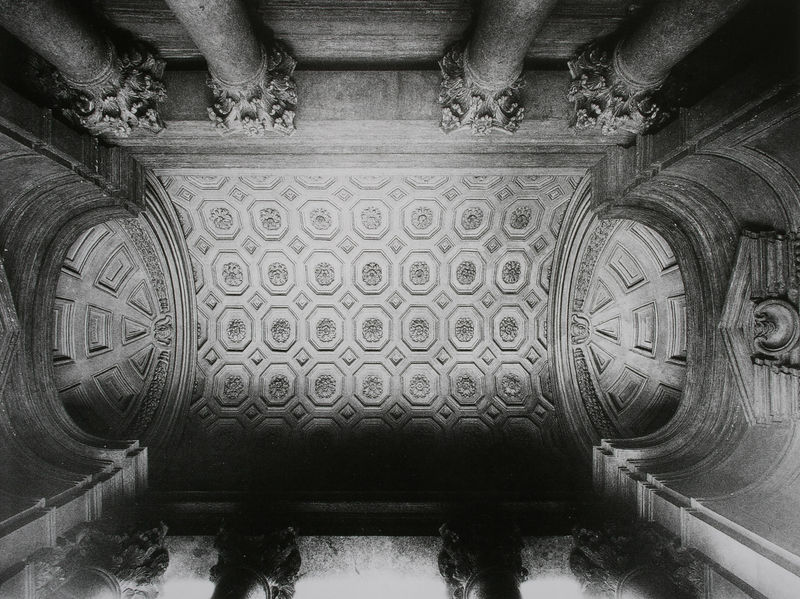
Titel: Gewölbe des Portikus
Künstler: Pietro da Cortona
Standort: Rom
Institution: S. Maria in Via Lata
Schlagwörter: blätter, dunkel, himmel, schatten, weiß, blumen, fenster, grau, hell, licht, marmor, raum, schwarz, säule, säulen, tür, blick, gebäude, schloss, muster, ornament, wand, architektur, barock, rahmen, stein, innenraum, erde, kirche, sonne, boden, decke, innen, kreis, oval, rund, relief, bogen, fußboden, sonnenlicht, giebel, mauer, rand, saal, rundbogen, kuppel, ornamente, verzierung, lciht, stuck, halle, abstrahiert, foto, fotografie, oben, photographie, unten, bögen, wände, eingang, eng, gewölbe, palast, dom, schwarz weiss, blanc, noir, gebogen, stilisiert, mosaik, pracht, architrav, kapitelle, kapitell, schnitzerei, photo, verziert, portal, geometrisch, öffnung, gesims, fresken, kapelle, tempel, kasetten, kassetten, kassettendecke, fresko, stuckdecke, korinthisch, glauben, rundung, rosetten, achteckig, gebälk, kasette, colonne, arkanthus, korintisch, tympanon, nischen, kriche, kasettendecke, tonnengewölbe, wölbung, froschperspektive, kassettierung, architecture, caisson, arc, chapiteau, colonnes, fronton, carré, krabben, dreiviertelsäulen, eglise, von oben, voute, motif, baroque, géométrique, pilastres, verkröpft, plafond, deckenansicht, achtecke, konrinthisch, manierisme, fofo, konchien, volume, arkantusblätter, corinthien, pietro da cortona, cul de four, kassettenartig, kaptelle, halbkuppeln, säulenn, auf dem kopf stehend, 6eck, arches, chapiteaux, tympans, corinthienne, archiecture, piles, cortona, alvéoles, gewöle, cassette, cassettes, korintiscj